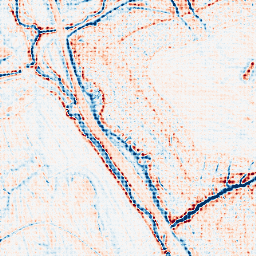
Category: edge_preserving
Decomposition family: anisotropic_diffusion
Decomposition parameters: iterations: 20
kappa: 30
gamma: 0.1
Upsampling method: sinc_blackman
Upsampling parameters: scale: 4
kernel_size: 4
Upsampling scale: 4